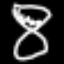
Label: hourglass